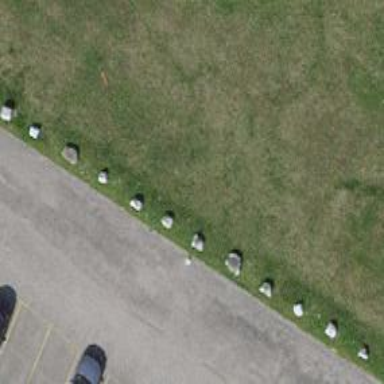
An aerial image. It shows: Block barrier.